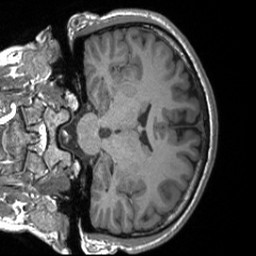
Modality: T1w
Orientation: coronal